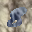
Label: 8